Question: I'm trying to script a 10 chemical reaction system (image link below) with 8 components (so 8 ODEs) in order to get the reactor volume, but I'm getting negative values for most of the components. It may be something to do with the molar balances or the script itself so if anyone with some chemical background can look into it, I would apreciate it!

Data:
'''
2,00e-06 48000 2,50e-13 -175000 0 0 0 0,76
23,20 182000 8,30e-14 -186000 2,30e-12 -124000 1 0,40
5,20e-07 68000 3,60e-14 -187000 0 0 0 0,85
0,00011 104000 4,00e-13 -168000 0 0 1 0,55
0,17 157000 4,50e-13 -166000 0 0 0 0,37
0,06 166000 1,60e-13 -211000 0 0 1 0,96
<PHONE> 226000 0 0 0 0 0 0
9300 300000 0 0 0 0 0 0
0,00019 173000 0 0 0 0 1 1
0,026 220000 0 0 0 0 1 1
'''
Function (OCML.m):
'''
function dFdV = OCML( V , F0 , par , T , Pt)
%% Initial conditions
F = sum(F0);
y = F0./F;
pp = y * Pt;
p_CH4 = pp(1) ;
p_O2 = pp(2) ;
p_CO2 = pp(3) ;
p_H2O = pp(4) ;
p_C2H6 = pp(5) ;
p_CO = pp(6) ;
p_C2H4 = pp(7) ;
p_H2 = pp(8) ;
%% Parameters
ko = par(:,1) ;
Ea = par(:,2) ;
KCO2 = par(:,3) ;
DHadCO2 = par(:,4) ;
KO2 = par(:,5) ;
DHadO2 = par(:,6) ;
m = par(:,7) ;
n = par(:,8) ;
R = 8.314462 ;
ro_cat = <PHONE> ; % g/m3
%% Stoichiometric coefficients matrix
N = [ -1 -2 1 2 0 0 0 0 ;
-2 -0.5 0 1 1 0 0 0 ;
-1 -1 0 1 0 1 0 1 ;
0 -0.5 1 0 0 1 0 0 ;
0 -0.5 0 1 -1 0 1 0 ;
0 -2 0 2 0 2 -1 0 ;
0 0 0 0 -1 0 1 1 ;
0 0 0 -2 0 2 -1 4 ;
0 0 1 -1 0 -1 0 1 ;
0 0 -1 1 0 1 0 -1 ; ];
%% Reaction Rates
% Reaction 1
exp1 = exp(-Ea(1)/(R*T)) ;
exp_ad1 = exp(-DHadCO2(1)/(R*T)) ;
denom1 = 1 + KCO2(1) * exp_ad1 * p_CO2 ;
r1 = ( ko(1) * exp1 * p_CH4^m(1) * p_O2^n(1) ) / denom1 ;
% Reaction 2
exp2 = exp(-Ea(2)/(R*T)) ;
exp_ad2a = exp(-DHadO2(2)/(R*T)) ;
exp_ad2b = exp(-DHadCO2(2)/(R*T)) ;
denom2 = 1 + KO2(2) * exp_ad2a * p_O2 + KCO2(2) * exp_ad2b * p_CO2 ;
r2 = ( ko(2) * exp2 * ( KO2(2) * exp_ad2a * p_O2 )^n(2) * p_CH4 ) / denom2^2 ;
% Reaction 3
exp3 = exp(-Ea(3)/(R*T)) ;
exp_ad3 = exp(-DHadCO2(3)/(R*T)) ;
denom3 = 1 + KCO2(3) * exp_ad3 * p_CO2 ;
r3 = ( ko(3) * exp3 * p_CH4^m(3) * p_O2^n(3) ) / denom3 ;
% Reaction 4
exp4 = exp(-Ea(4)/(R*T)) ;
exp_ad4 = exp(-DHadCO2(4)/(R*T)) ;
denom4 = 1 + KCO2(4) * exp_ad4 * p_CO2 ;
r4 = ( ko(4) * exp4 * p_CO^m(4) * p_O2^n(4) ) / denom4 ;
% Reaction 5
exp5 = exp(-Ea(5)/(R*T)) ;
exp_ad5 = exp(-DHadCO2(5)/(R*T)) ;
denom5 = 1 + KCO2(5) * exp_ad5 * p_CO2 ;
r5 = ( ko(5) * exp5 * p_C2H6^m(5) * p_O2^n(5) ) / denom5 ;
% Reaction 6
exp6 = exp(-Ea(6)/(R*T)) ;
exp_ad6 = exp(-DHadCO2(6)/(R*T)) ;
denom6 = 1 + KCO2(6) * exp_ad6 * p_CO2 ;
r6 = ( ko(6) * exp6 * p_C2H4^m(6) * p_O2^n(6) ) / denom6 ;
% Reaction 7
exp7 = exp(-Ea(7)/(R*T)) ;
r7 = ko(7)* exp7 * p_C2H6 * ro_cat ;
% Reaction 8
exp8 = exp(-Ea(8)/(R*T)) ;
r8 = ko(8)* exp8 * p_C2H4^m(8) * p_H2O^n(8) ;
% Reaction 9
exp9 = exp(-Ea(9)/(R*T)) ;
r9 = ko(9)* exp9 * p_CO^m(9) * p_H2O^n(9) ;
% Reaction 10
exp10 = exp(-Ea(10)/(R*T)) ;
r10 = ko(10)* exp10 * p_CO2^m(10) * p_H2^n(10) ;
r_vector = [ r1 r2 r3 r4 r5 r6 r7 r8 r9 r10 ]' ;
%% Molar balances (dFx/dV)
dF_CH4dV = sum(N(:,1).*r_vector)*ro_cat ;
dF_O2dV = sum(N(:,2).*r_vector)*ro_cat ;
dF_CO2dV = sum(N(:,3).*r_vector)*ro_cat ;
dF_H2OdV = sum(N(:,4).*r_vector)*ro_cat ;
dF_C2H6dV = sum(N(:,5).*r_vector)*ro_cat ;
dF_COdV = sum(N(:,6).*r_vector)*ro_cat ;
dF_C2H4dV = sum(N(:,7).*r_vector)*ro_cat ;
dF_H2dV = sum(N(:,8).*r_vector)*ro_cat ;
dFdV = [ dF_CH4dV dF_O2dV dF_CO2dV dF_H2OdV dF_C2H6dV dF_COdV dF_C2H4dV dF_H2dV ]' ;
end
'''
Script:
'''
clear; clc; close all ; format long
%% Data
par=importdata('data.mat');
T = 273.15 + 850;
Pt = 101325;
% Methane and O2 feed
F0 = [ 27.77777778 9.259259259 0 0 0 0 0 0 ];
% Volume vector
V = 0.0:0.1:1 ;
% ODE solver
OCML_model = @(V,F0)[OCML(V,F0,par,T,Pt)] ;
[ V, F_vector ] = ode15s(OCML_model,V,F0) ;
'''
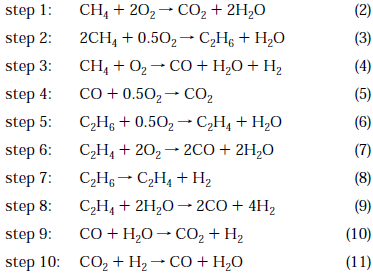
Answer: if you have not mass-balance equations which involve fractions, like Michaelis-Menten enzymatic kinetics, they usually serve as some quasi-steady state approximations, which might fail under low concentrations of the reagents. This could be one reason of negative values.
As a putty, you can use <URL>. Which might give you still corrupted results.
But first check the equations, and start first with plain mass-action, and grow your system gradually. Then you'll see after which addition it fails. This is the main merit of <URL> concept.